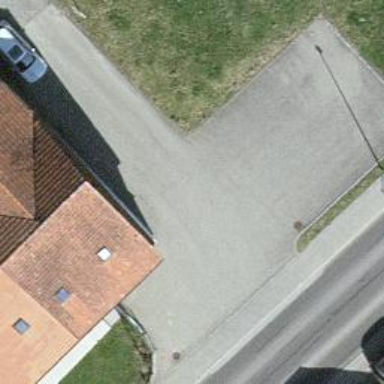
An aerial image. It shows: Driveway leading to service road.